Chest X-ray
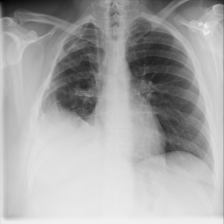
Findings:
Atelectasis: negative
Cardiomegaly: negative
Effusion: negative
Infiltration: negative
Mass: negative
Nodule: negative
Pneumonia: negative
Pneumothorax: negative
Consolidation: negative
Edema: negative
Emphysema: negative
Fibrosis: negative
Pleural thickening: negative
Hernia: negative